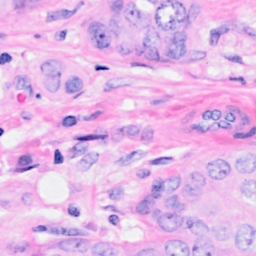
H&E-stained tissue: Breast